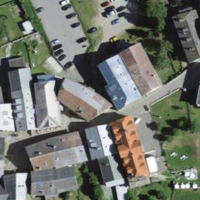
EUNIS habitat code: 54
Species observed at this site:
Chamaenerion angustifolium
Leontopodium nivale
Vaccinium myrtillus
Angelica sylvestris
Artemisia vulgaris
Eryngium alpinum
Nucifraga caryocatactes